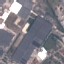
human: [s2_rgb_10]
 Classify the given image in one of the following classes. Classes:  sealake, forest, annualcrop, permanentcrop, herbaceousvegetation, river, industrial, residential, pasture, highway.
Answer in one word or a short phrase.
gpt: Industrial